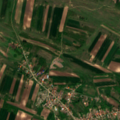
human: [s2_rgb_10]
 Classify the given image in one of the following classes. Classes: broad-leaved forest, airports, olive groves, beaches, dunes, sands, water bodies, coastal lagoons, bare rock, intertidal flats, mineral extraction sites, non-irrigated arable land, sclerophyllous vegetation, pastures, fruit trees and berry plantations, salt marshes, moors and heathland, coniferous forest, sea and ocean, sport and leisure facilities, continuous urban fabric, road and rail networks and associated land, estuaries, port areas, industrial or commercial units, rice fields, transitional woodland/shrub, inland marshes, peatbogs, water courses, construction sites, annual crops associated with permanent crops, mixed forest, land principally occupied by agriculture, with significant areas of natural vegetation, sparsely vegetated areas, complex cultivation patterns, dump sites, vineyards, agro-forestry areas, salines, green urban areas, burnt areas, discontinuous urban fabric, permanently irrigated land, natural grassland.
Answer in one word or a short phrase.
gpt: discontinuous urban fabric, complex cultivation patterns, land principally occupied by agriculture, with significant areas of natural vegetation, natural grassland